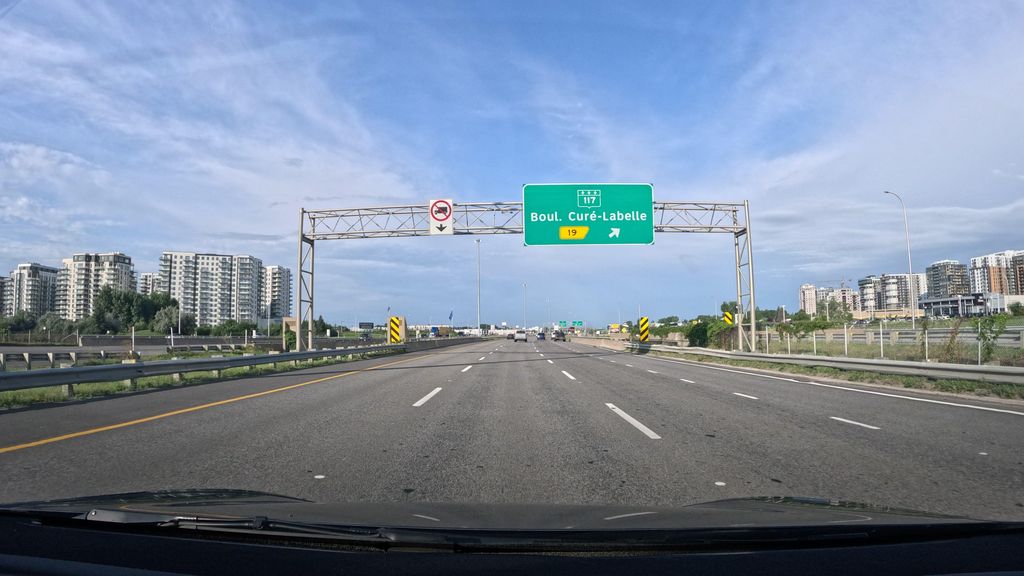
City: montreal